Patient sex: M
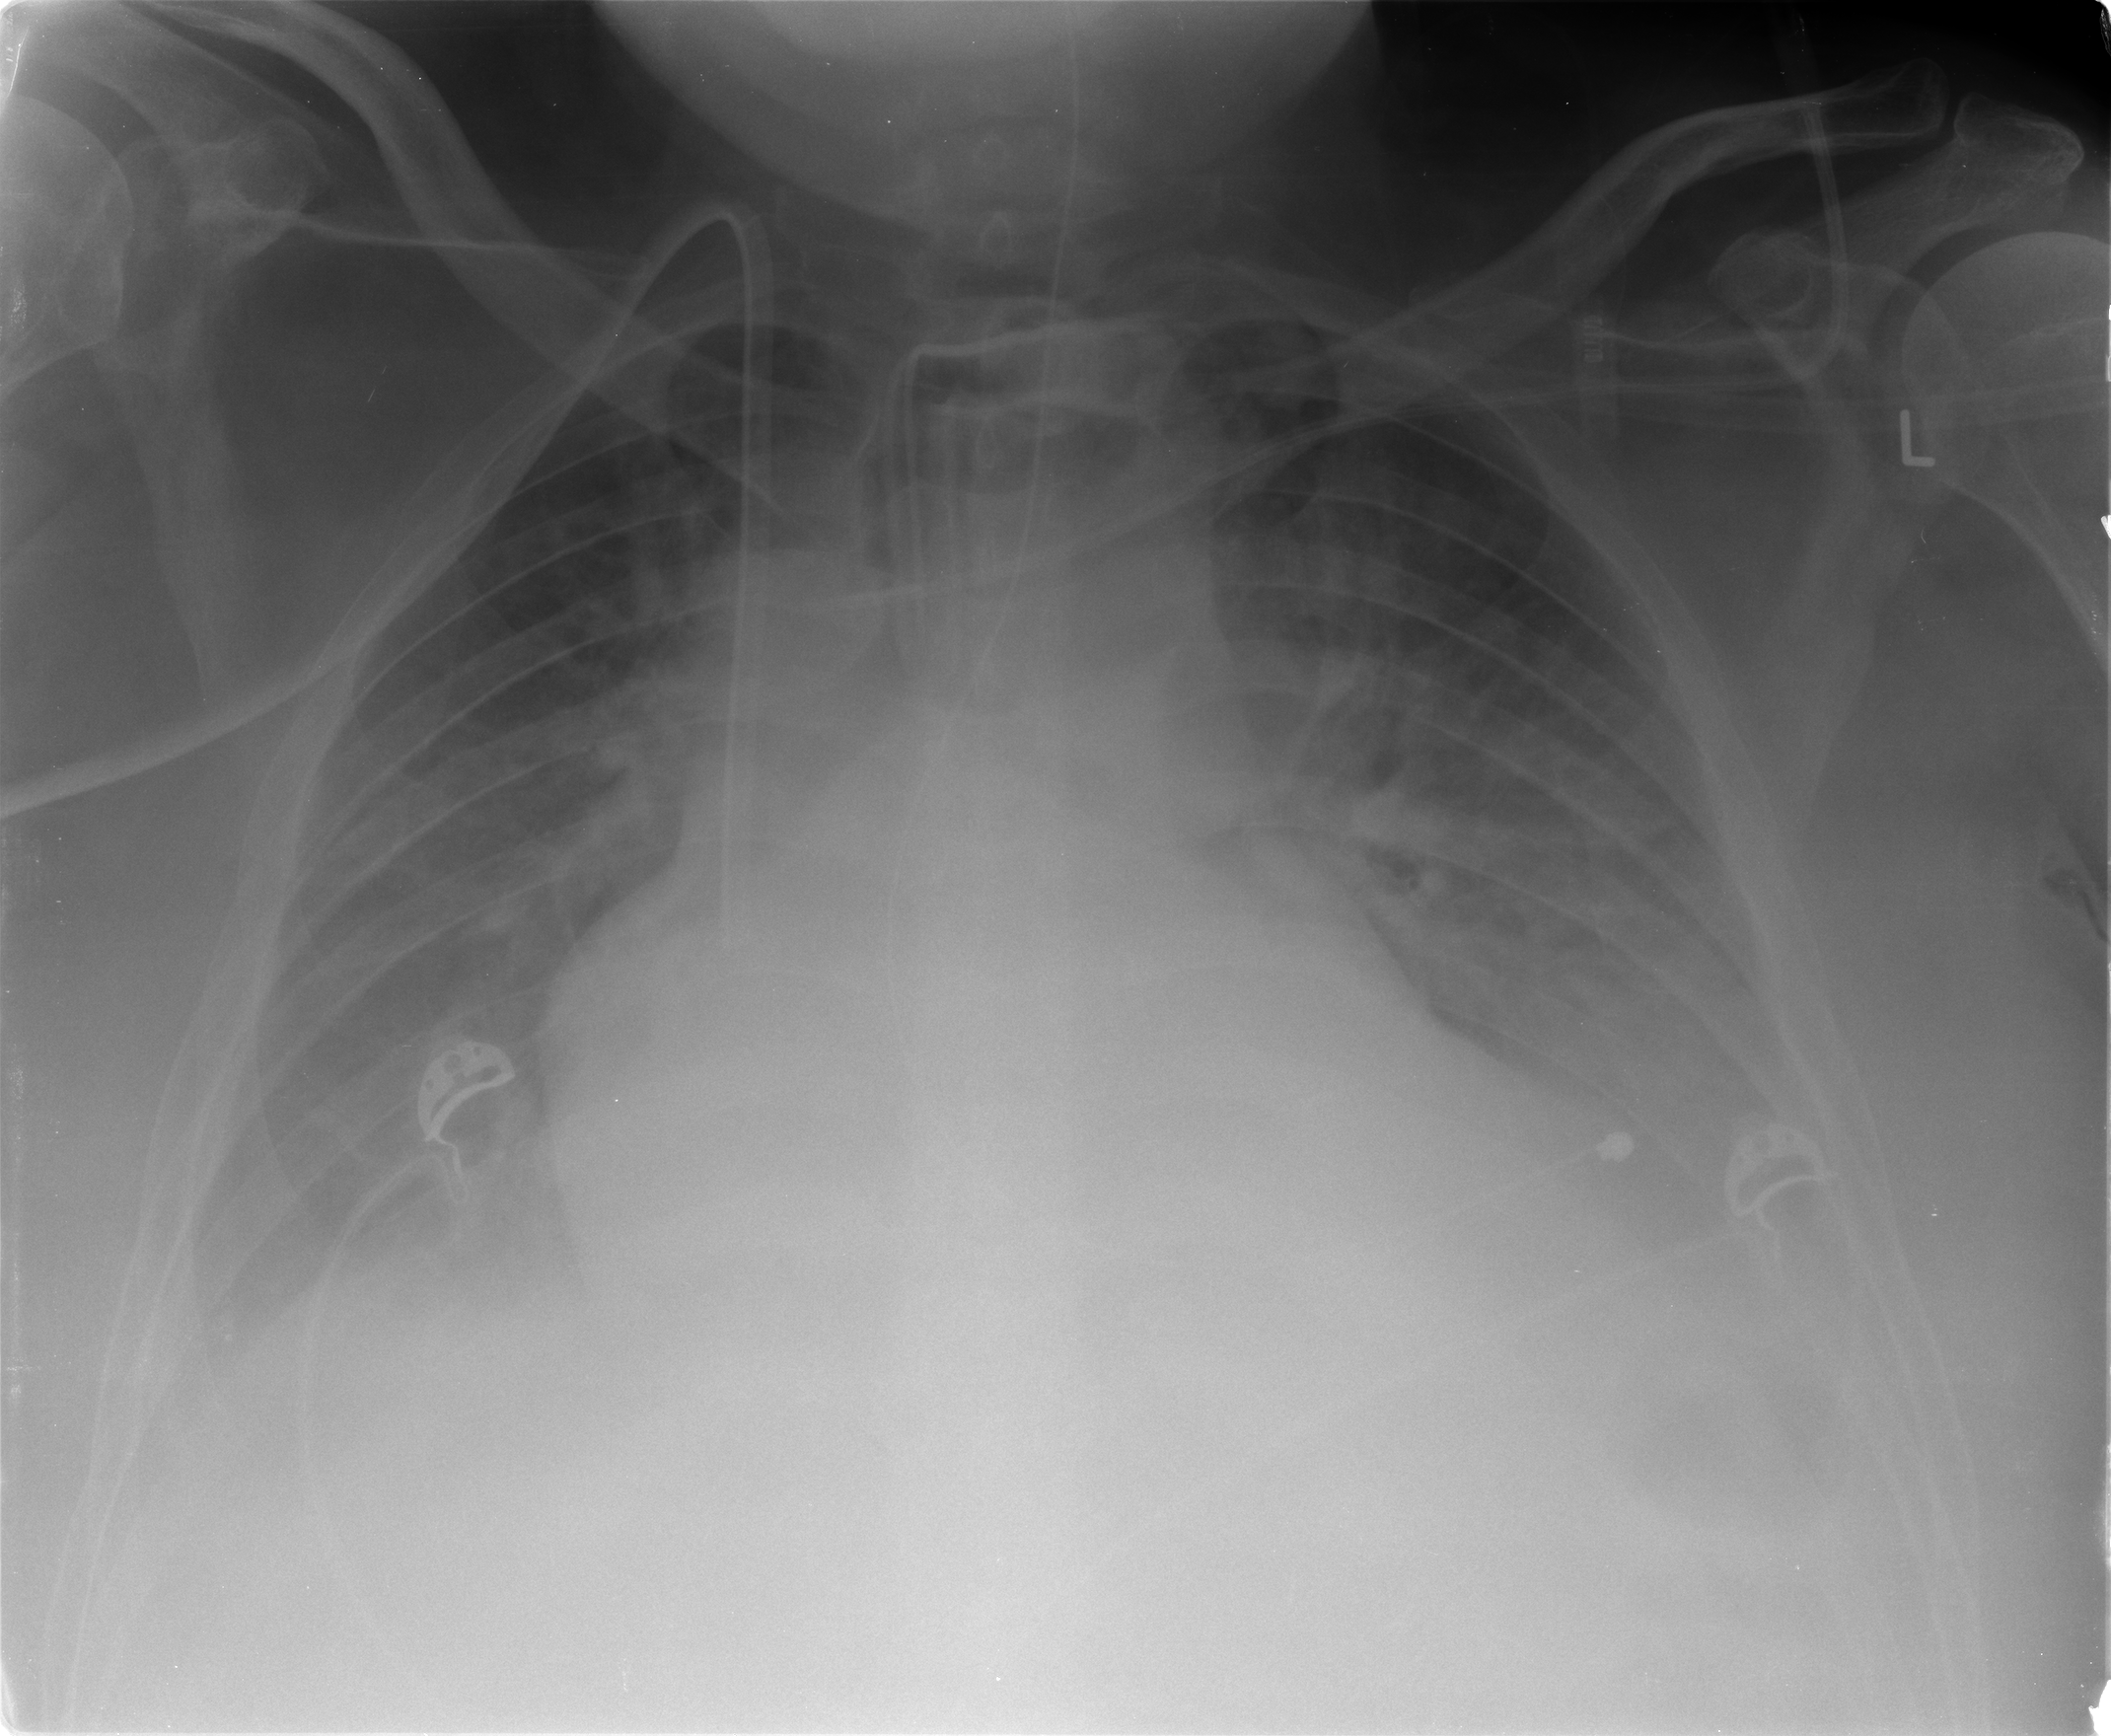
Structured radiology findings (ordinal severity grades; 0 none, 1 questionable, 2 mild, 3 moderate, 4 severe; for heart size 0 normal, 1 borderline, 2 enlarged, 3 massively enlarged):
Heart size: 1
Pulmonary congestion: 2
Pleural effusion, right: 2
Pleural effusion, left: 2
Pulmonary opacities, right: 1
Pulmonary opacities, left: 2
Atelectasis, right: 2
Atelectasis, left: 2